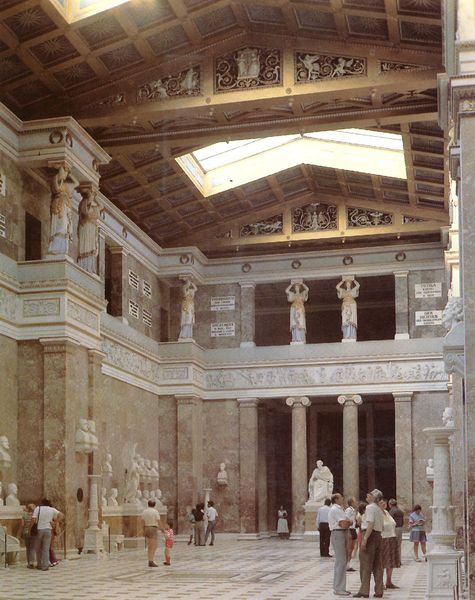
Titel: Walhalla in Donaustauf
Künstler: Leo von Klenze
Standort: Donaustauf, Walhalla (EU - D - Bayern)
Schlagwörter: menschen, säulen, dach, halle, denkmal, säulenhalle, oberlicht